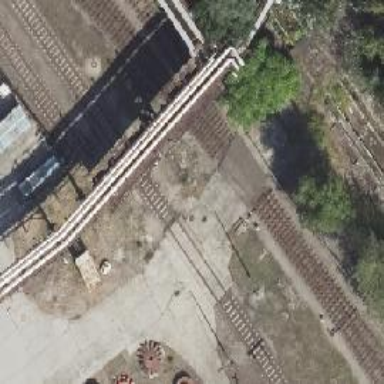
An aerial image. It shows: Railway switch.